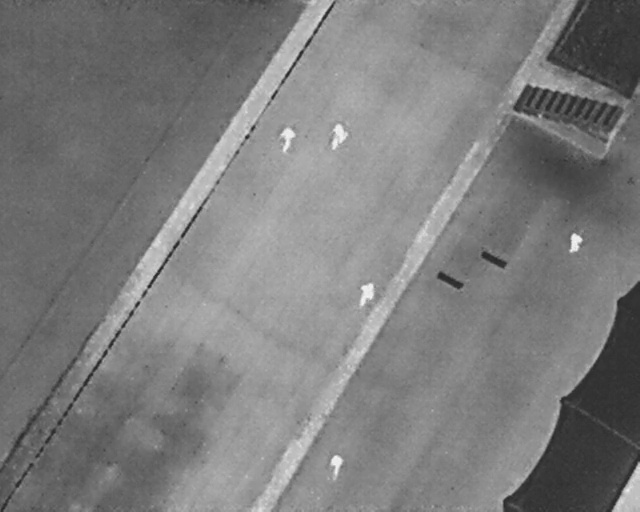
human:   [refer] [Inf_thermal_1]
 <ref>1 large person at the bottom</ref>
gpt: <box>[[50, 89, 55, 92, 2]]</box>

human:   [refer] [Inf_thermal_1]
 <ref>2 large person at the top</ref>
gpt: <box>[[42, 25, 47, 28, 11], [50, 24, 55, 28, 9]]</box>

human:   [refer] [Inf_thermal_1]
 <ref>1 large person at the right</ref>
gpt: <box>[[87, 45, 91, 48, 2]]</box>